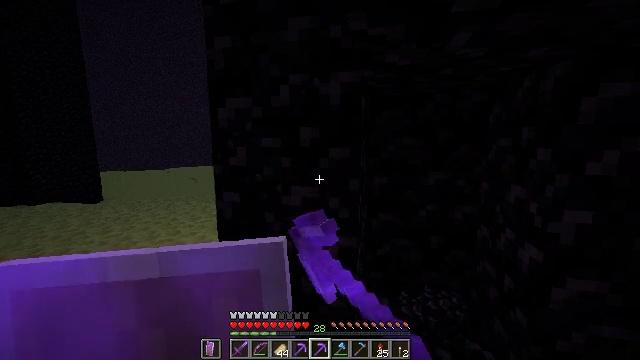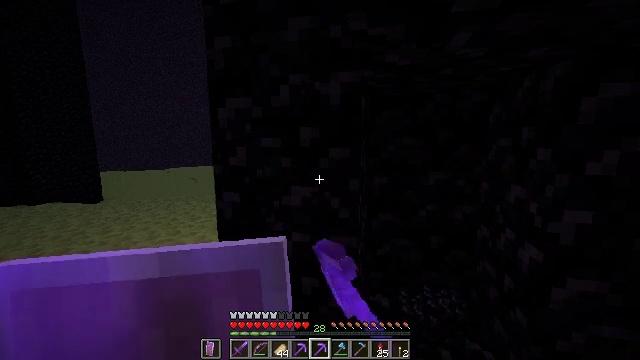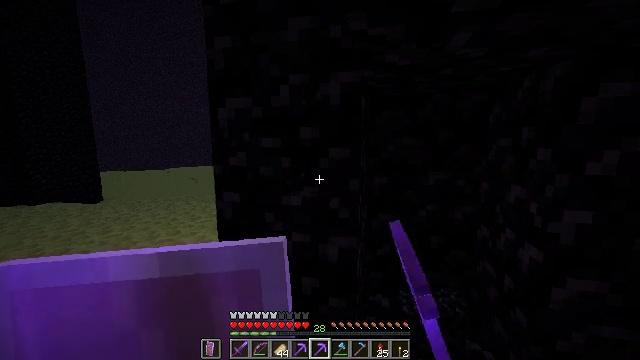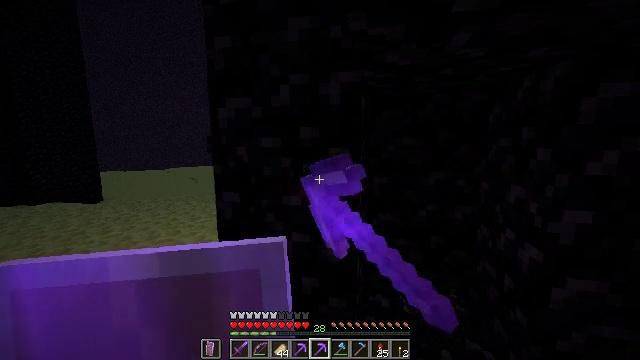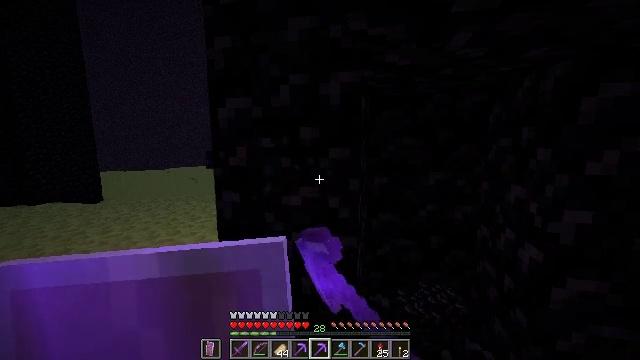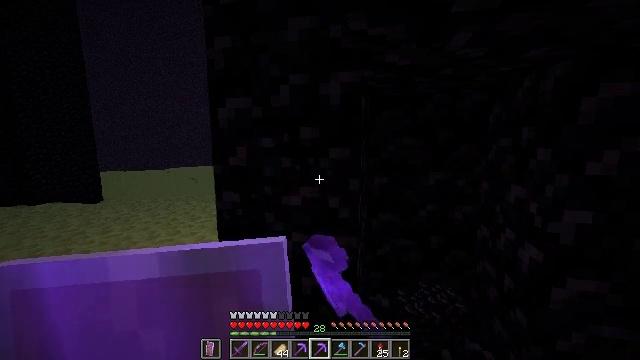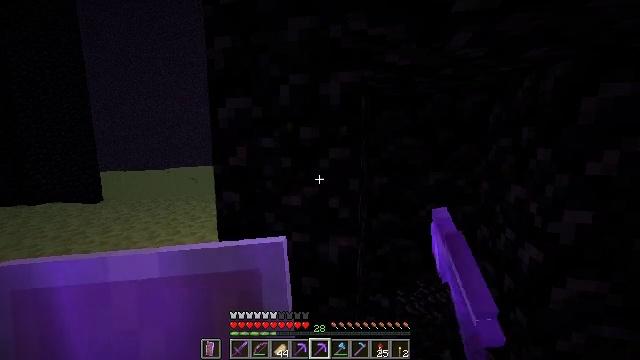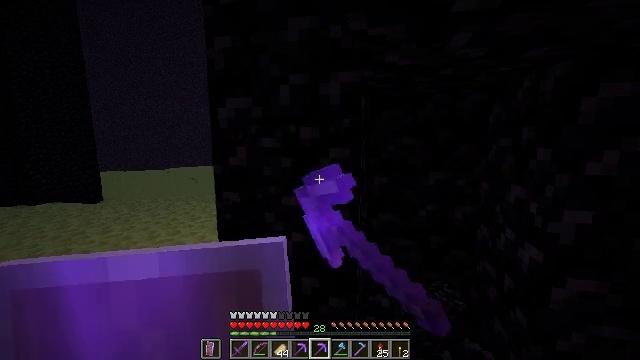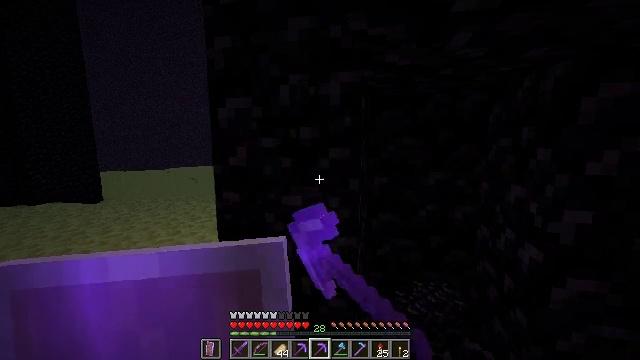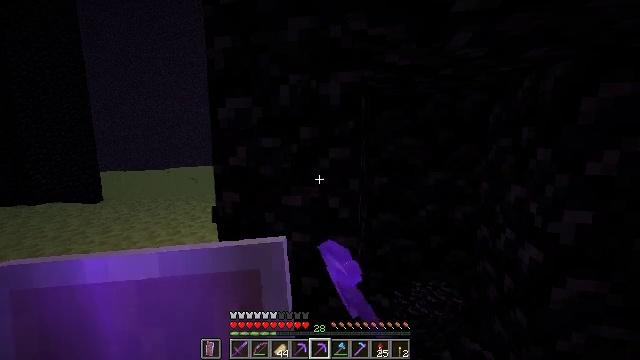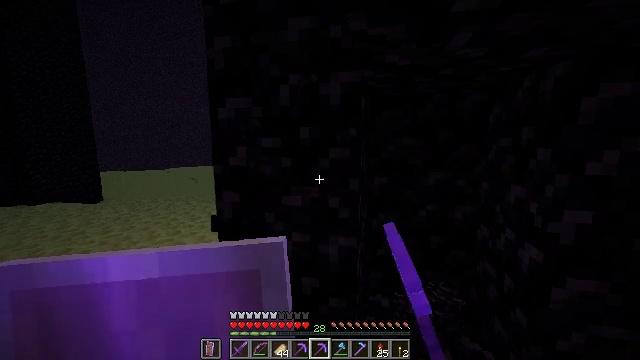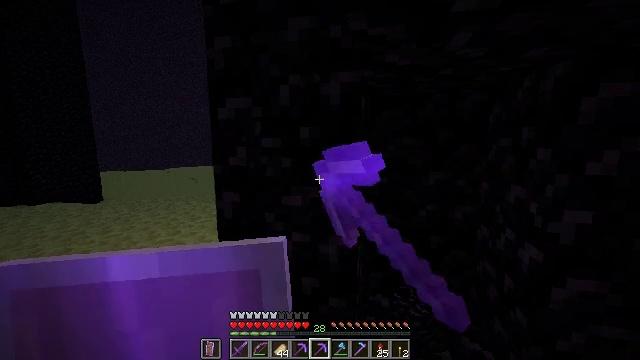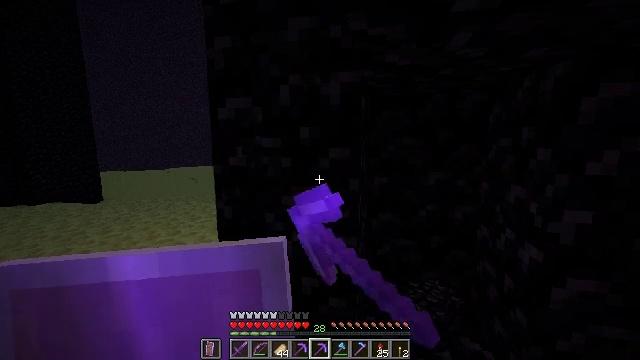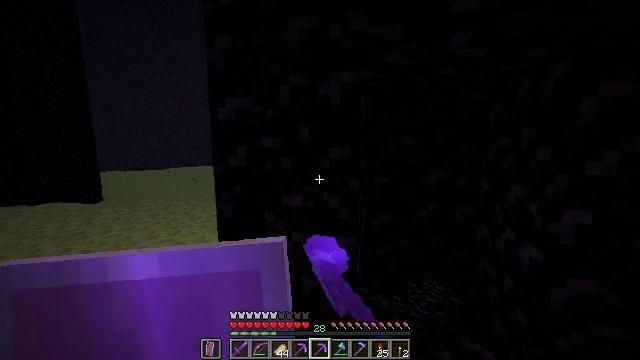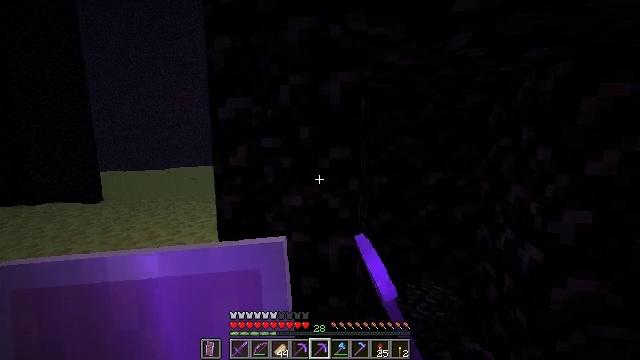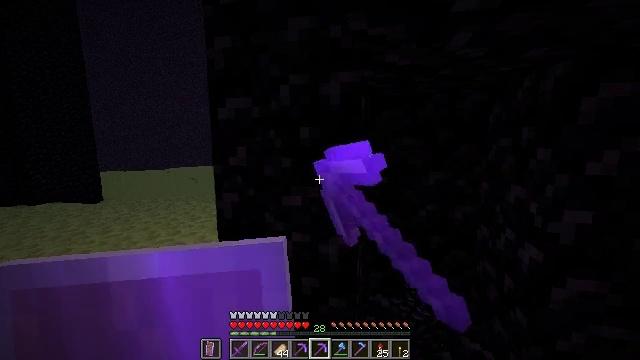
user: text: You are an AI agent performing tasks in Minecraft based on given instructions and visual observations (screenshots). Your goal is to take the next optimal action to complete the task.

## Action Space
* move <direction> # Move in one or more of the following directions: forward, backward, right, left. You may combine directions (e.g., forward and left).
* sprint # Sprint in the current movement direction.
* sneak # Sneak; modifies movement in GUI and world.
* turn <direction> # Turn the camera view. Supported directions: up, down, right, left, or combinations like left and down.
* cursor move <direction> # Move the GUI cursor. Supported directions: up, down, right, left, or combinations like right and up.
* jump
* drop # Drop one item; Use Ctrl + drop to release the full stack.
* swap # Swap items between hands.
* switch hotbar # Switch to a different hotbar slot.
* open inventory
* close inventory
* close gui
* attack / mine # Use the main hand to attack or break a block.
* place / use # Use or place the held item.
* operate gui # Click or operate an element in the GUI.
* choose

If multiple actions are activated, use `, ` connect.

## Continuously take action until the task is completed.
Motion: motion action
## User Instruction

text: Gather obsidian from a lava source.
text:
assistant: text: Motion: attack / mine
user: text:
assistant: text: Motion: attack / mine
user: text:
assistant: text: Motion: attack / mine
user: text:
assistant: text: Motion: attack / mine
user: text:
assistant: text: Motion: attack / mine
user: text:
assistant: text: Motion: attack / mine
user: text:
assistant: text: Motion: attack / mine
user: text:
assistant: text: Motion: attack / mine
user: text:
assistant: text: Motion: attack / mine
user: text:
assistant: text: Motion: attack / mine
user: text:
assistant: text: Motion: attack / mine
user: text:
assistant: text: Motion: attack / mine
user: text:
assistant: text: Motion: attack / mine
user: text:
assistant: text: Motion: attack / mine
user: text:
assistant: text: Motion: attack / mine
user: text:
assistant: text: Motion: attack / mine
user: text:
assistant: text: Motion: attack / mine
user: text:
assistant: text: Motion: attack / mine
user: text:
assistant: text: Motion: attack / mine
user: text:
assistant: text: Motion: attack / mine
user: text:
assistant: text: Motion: attack / mine
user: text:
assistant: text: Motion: attack / mine
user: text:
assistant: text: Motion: attack / mine
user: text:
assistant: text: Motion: attack / mine
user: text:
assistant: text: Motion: attack / mine
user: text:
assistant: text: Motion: attack / mine
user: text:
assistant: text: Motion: attack / mine
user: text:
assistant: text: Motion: attack / mine
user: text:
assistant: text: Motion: attack / mine
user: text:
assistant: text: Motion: attack / mine